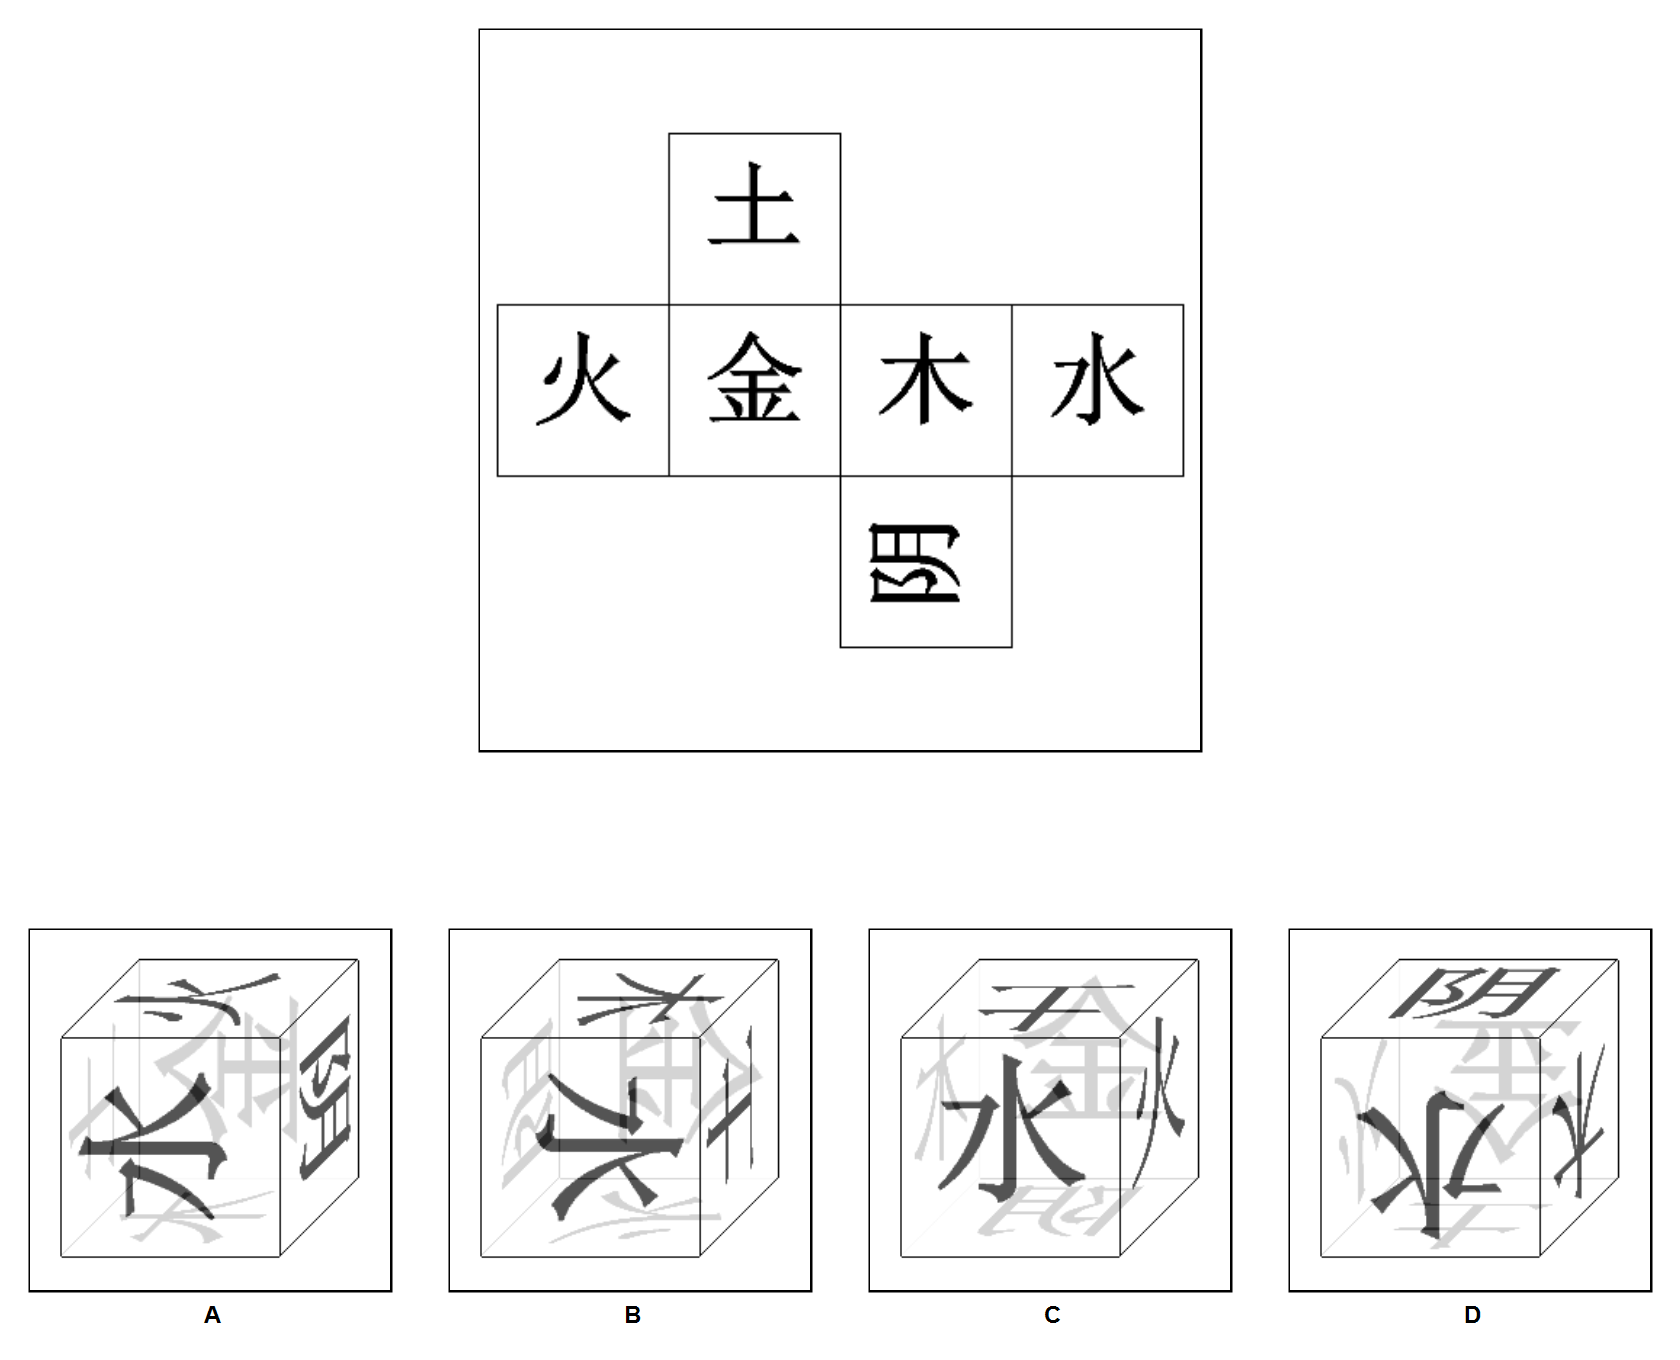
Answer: C